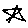
Label: star